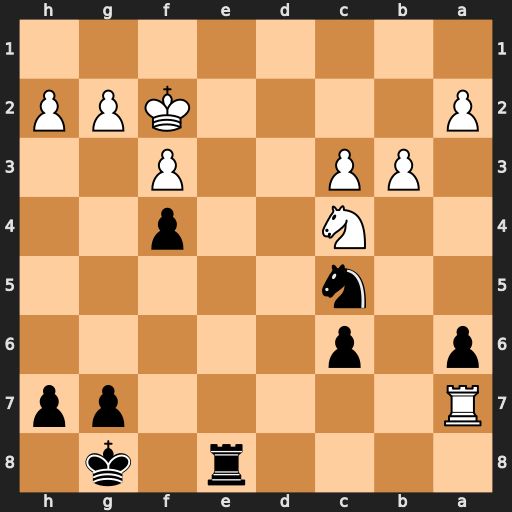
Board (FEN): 4r1k1/R5pp/p1p5/2n5/2N2p2/1PP2P2/P4KPP/8
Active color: b
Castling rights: -
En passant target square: -
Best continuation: Nd3+ Kg1 Re1#